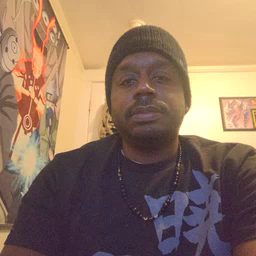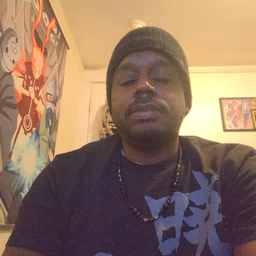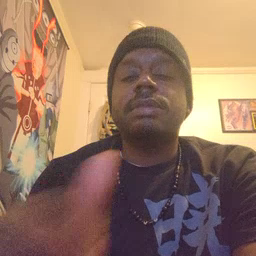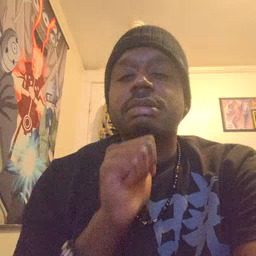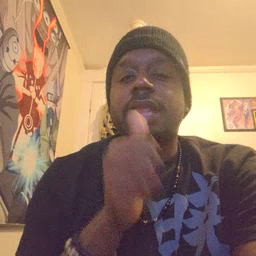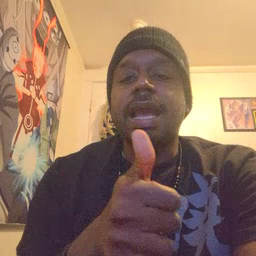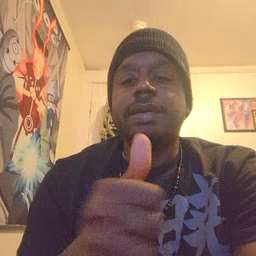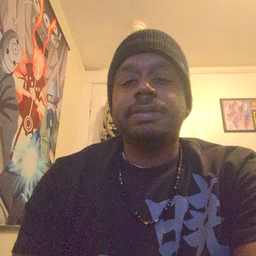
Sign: not